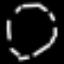
Label: octagon